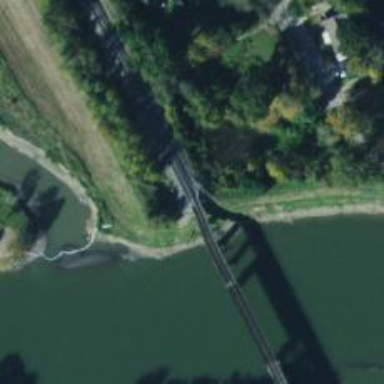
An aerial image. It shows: Bridge over railway line.